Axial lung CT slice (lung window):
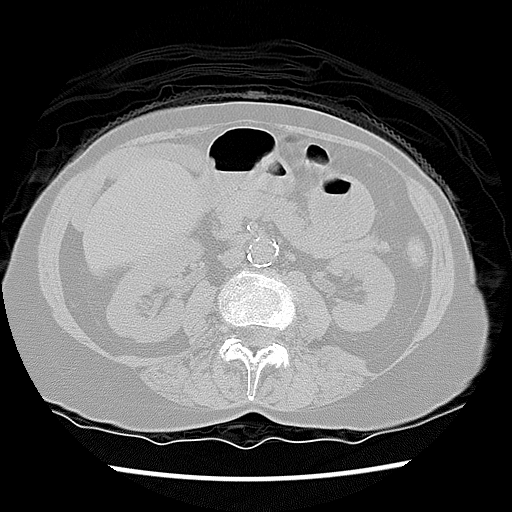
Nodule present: no